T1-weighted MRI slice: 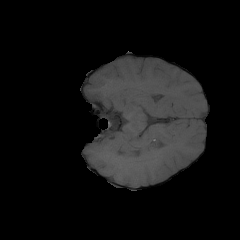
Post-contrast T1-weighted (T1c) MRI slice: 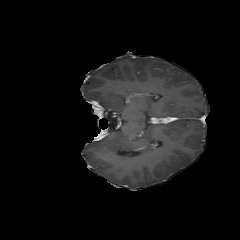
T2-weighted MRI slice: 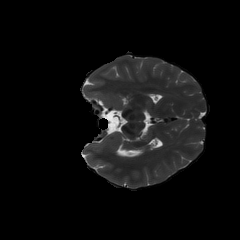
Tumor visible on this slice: no